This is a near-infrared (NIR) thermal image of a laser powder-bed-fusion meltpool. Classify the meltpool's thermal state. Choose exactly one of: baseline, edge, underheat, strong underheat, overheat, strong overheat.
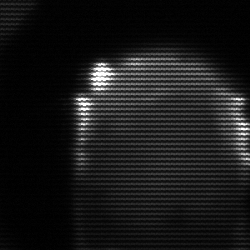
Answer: edge